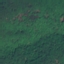
Land use / land cover class: Forest